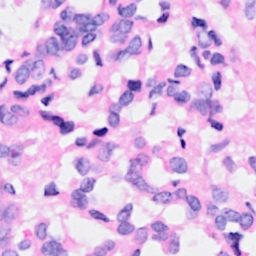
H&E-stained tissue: Breast